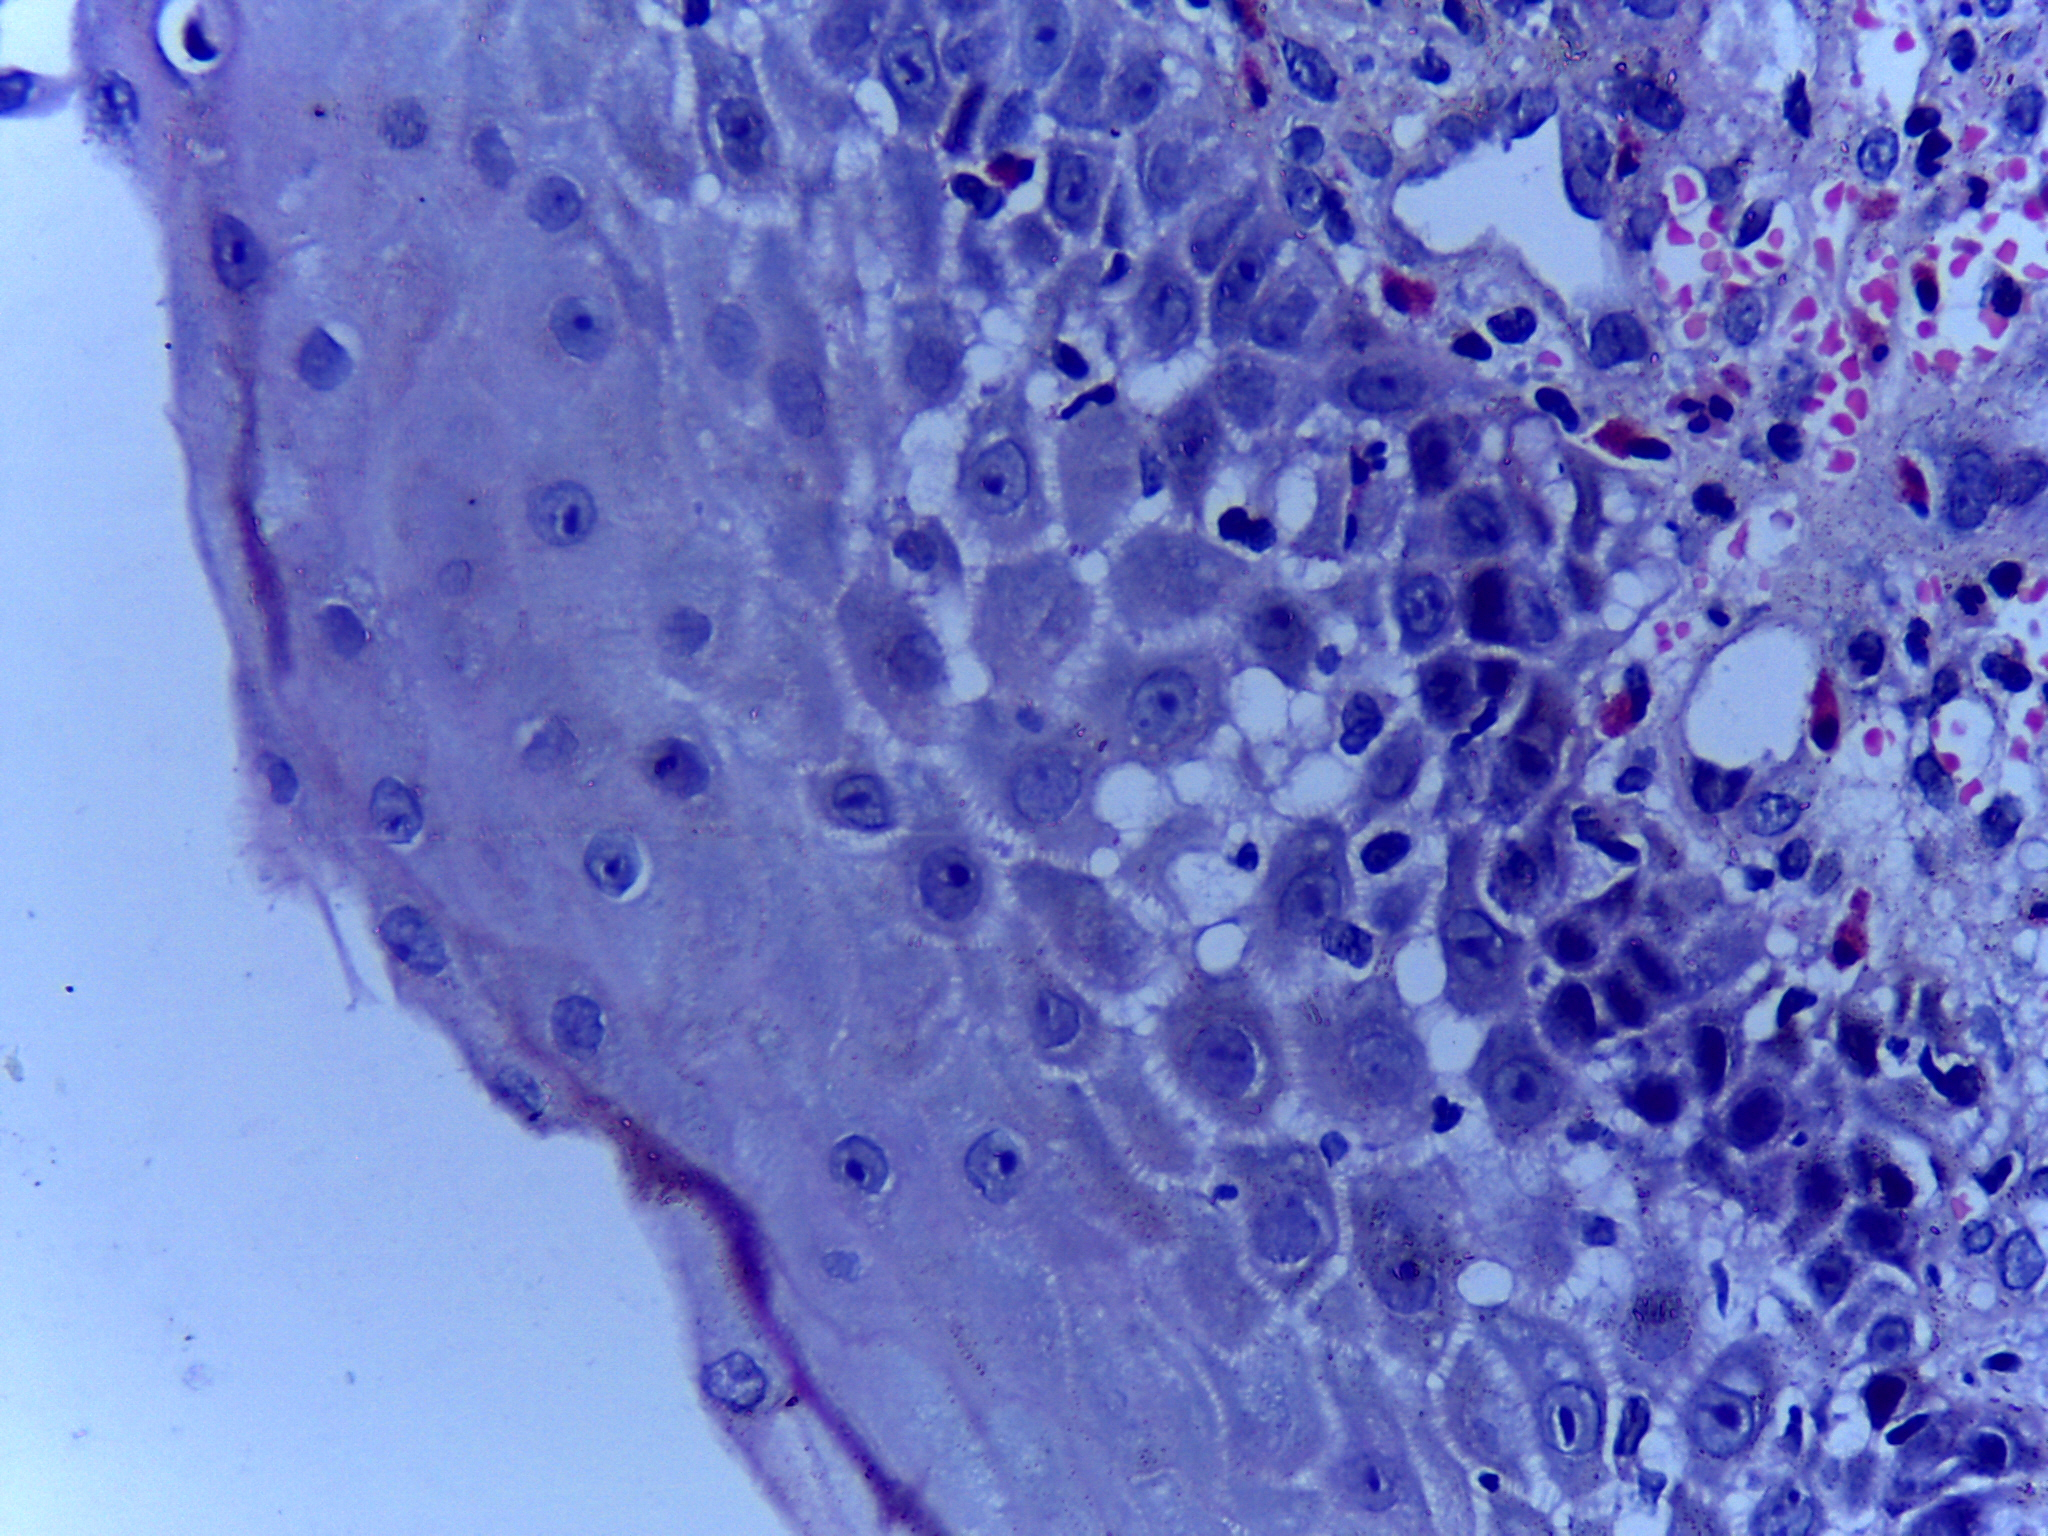
Diagnosis: Normal